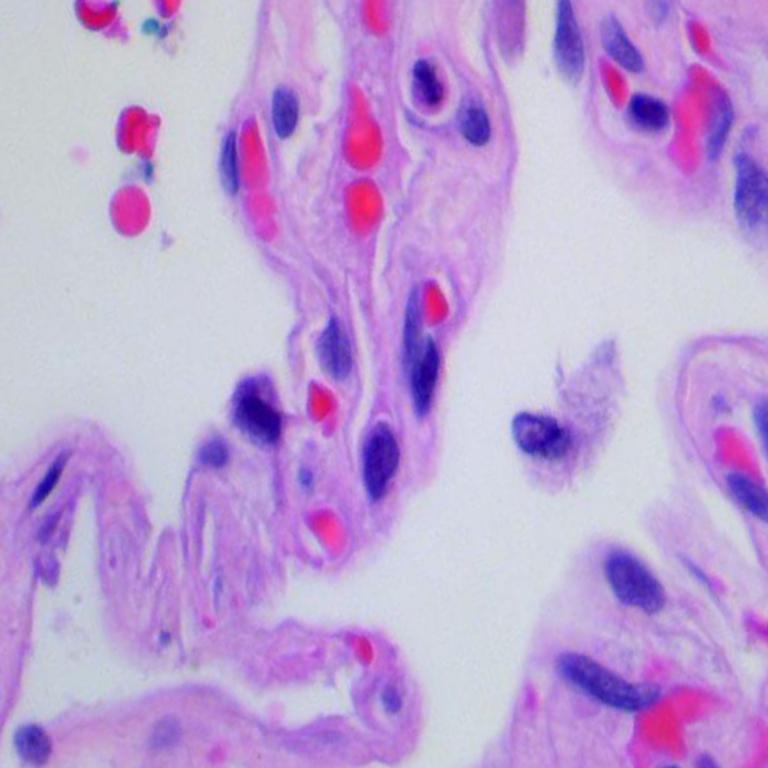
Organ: lung
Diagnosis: benign